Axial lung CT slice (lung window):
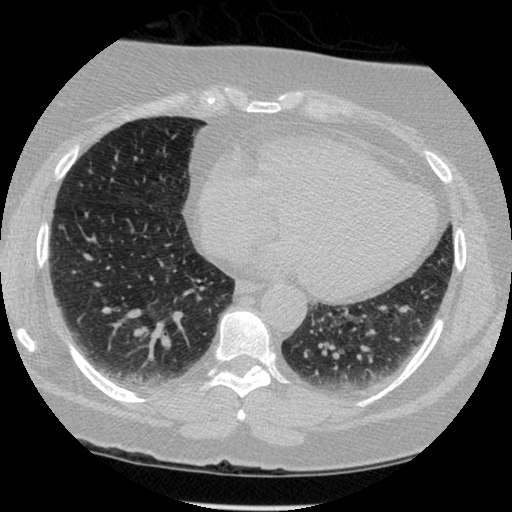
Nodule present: no